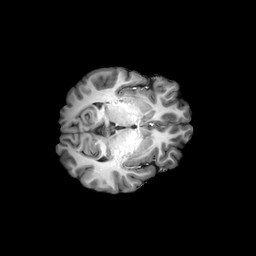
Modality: T1w
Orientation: axial
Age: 27
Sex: female
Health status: ill